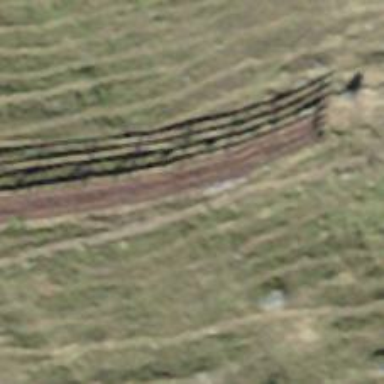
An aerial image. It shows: Snow fence that is man-made.